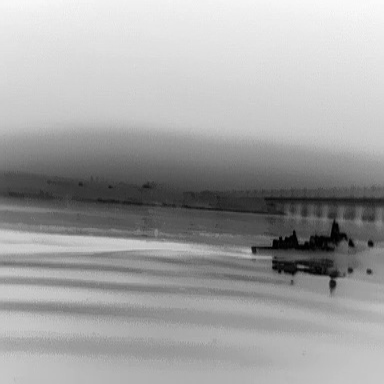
There is a warship in the infrared image.